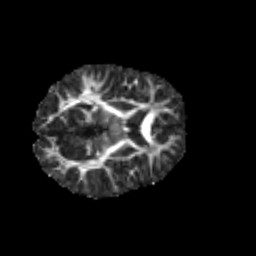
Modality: FA
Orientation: axial
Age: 6
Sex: female
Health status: healthy